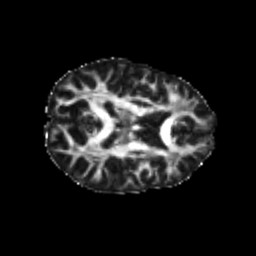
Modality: FA
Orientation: axial
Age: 20
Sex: female
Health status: healthy
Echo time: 0.074 s